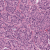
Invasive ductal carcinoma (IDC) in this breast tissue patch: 1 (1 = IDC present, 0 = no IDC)